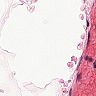
Metastatic tissue present: no